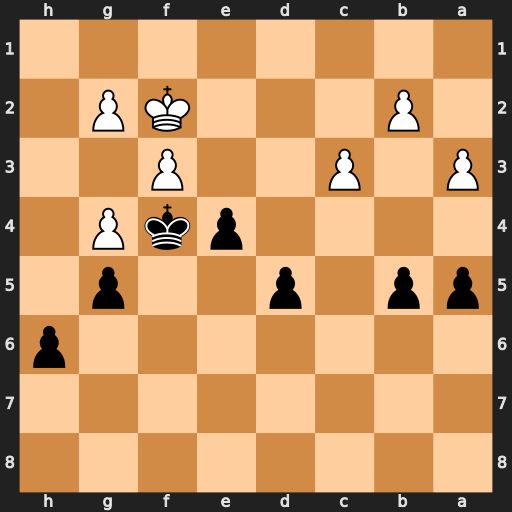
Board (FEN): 8/8/7p/pp1p2p1/4pkP1/P1P2P2/1P3KP1/8
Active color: b
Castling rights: -
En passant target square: -
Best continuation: a4 Ke2 Kg3